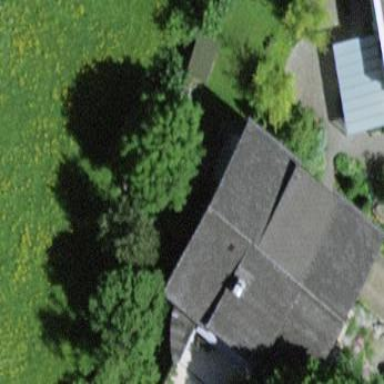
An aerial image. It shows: Building.